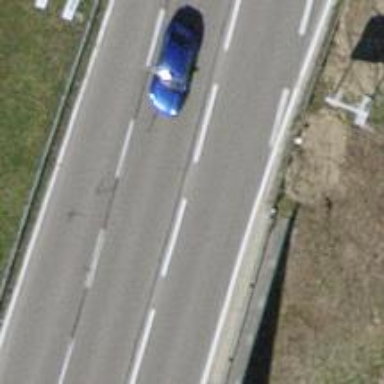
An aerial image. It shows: Primary highway with bridge.